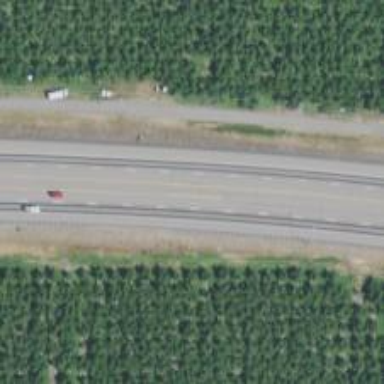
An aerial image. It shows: Trunk highway with expressway features.